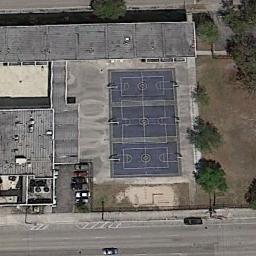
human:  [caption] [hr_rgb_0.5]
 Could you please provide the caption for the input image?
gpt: There are two basketball courts of the same size side by side in the upper right corner .

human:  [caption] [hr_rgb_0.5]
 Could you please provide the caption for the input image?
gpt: The three basketball courts on the concrete floor are next to the buildings and the street .

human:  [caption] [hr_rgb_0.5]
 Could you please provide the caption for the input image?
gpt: Three basketball courts next to a parking lot and some buildings beside .

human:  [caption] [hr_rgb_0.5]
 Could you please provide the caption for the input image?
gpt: There are three basketball courts on the open place with a road pass by .

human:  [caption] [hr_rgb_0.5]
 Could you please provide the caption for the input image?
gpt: Two cars are on the road next to the basketball courts .